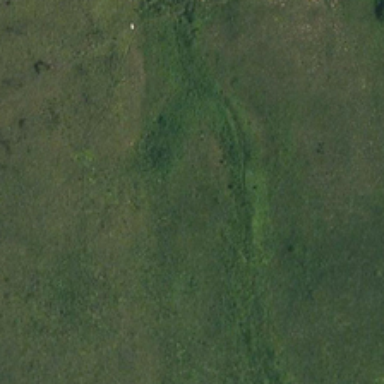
Several green trees are in a piece of green meadow .